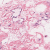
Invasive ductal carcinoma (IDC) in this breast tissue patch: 0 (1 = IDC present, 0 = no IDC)